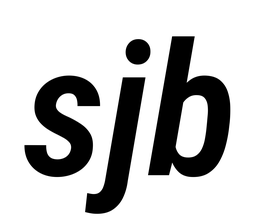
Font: Roboto-Italic_Condensed_SemiBold_Italic